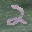
Label: 2